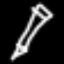
Label: pencil